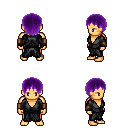
a pixel art fantasy rpg character, male body template, human, tanned skin, gray robe, white pants, purple plain hairstyle, leather bracers, four views (front, back, left, right), 2x2 character sprite sheet, small pixel art, hard edges, no anti-aliasing